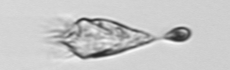
Label: Paratontonia_gracillima